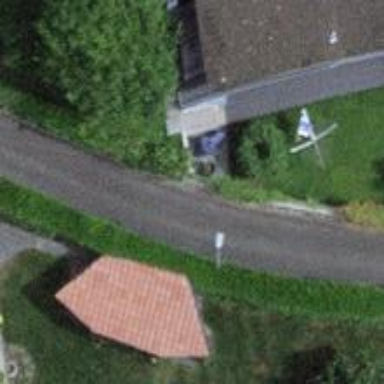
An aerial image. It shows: Residential road with asphalt surface and no sidewalk.